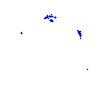
Particle: kaon